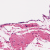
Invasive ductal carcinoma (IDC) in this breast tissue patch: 0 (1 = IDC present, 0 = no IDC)